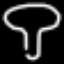
Label: mushroom